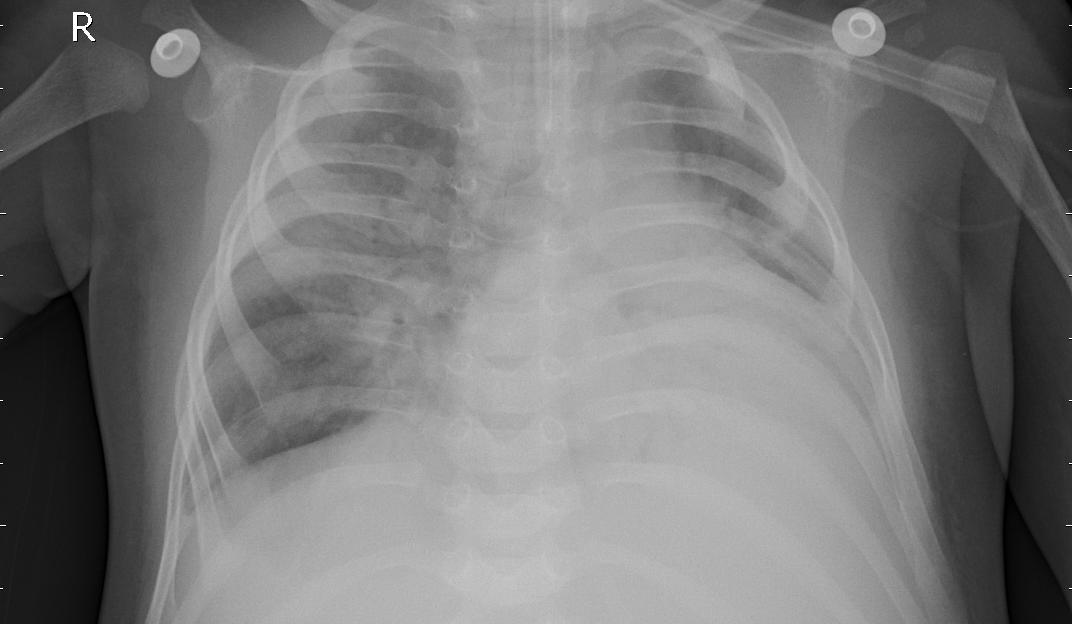
Diagnosis: PNEUMONIA